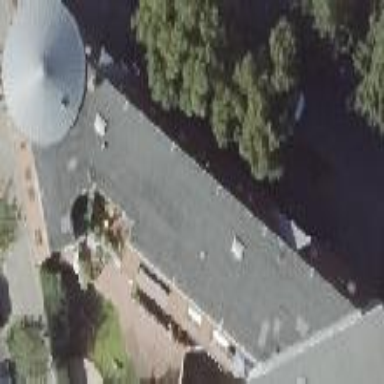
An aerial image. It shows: Building consisting of apartments with double saltbox roof shape.